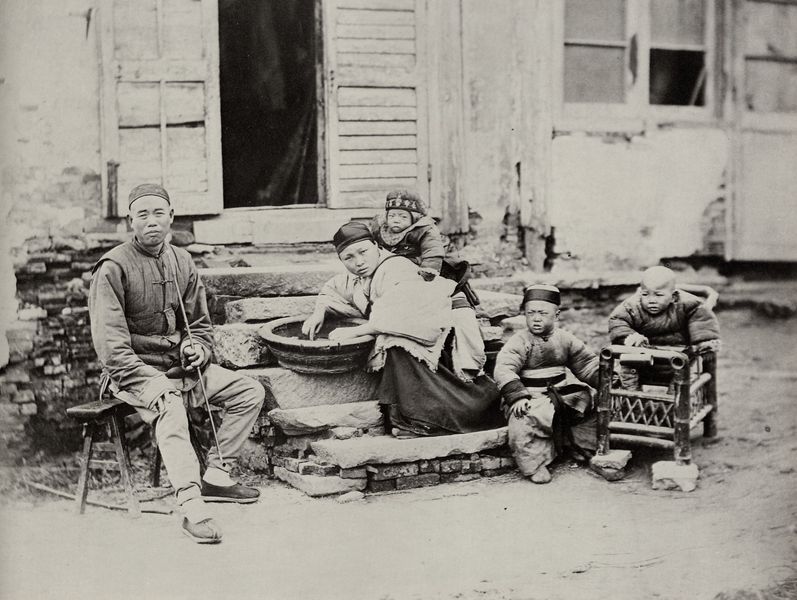
Titel: Chinesische Familie
Künstler: Chinesischer Photograph
Schlagwörter: mann, weiß, menschen, sitzen, fenster, frau, grau, holz, kleider, schwarz, strasse, stuhl, szene, tür, gürtel, haus, alt, kappe, mützen, architektur, arm, blicke, kleidung, schale, schüssel, stein, steine, erde, boden, sessel, sitzend, familie, kind, bauern, kinder, stock, fassade, schuhe, stab, baby, läden, bank, hocker, schemel, arbeiter, treppe, wasse, draussen, pfeife, stufe, stufen, weste, bauer, tor, foto, fotografie, photographie, eingang, asien, schwarzweiß, asiatisch, mäntel, photo, china, zuber, reise, trog, waschzuber, armut, tradition, kleinkinder, waschschüssel, kinderstuhl, gruppenfoto, stühlchen, fraz, mongolei, chinesen, asiaten, nepal, fotoggrafie, arcitektur, traditionell, mahlen, kindersitz